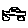
Label: car